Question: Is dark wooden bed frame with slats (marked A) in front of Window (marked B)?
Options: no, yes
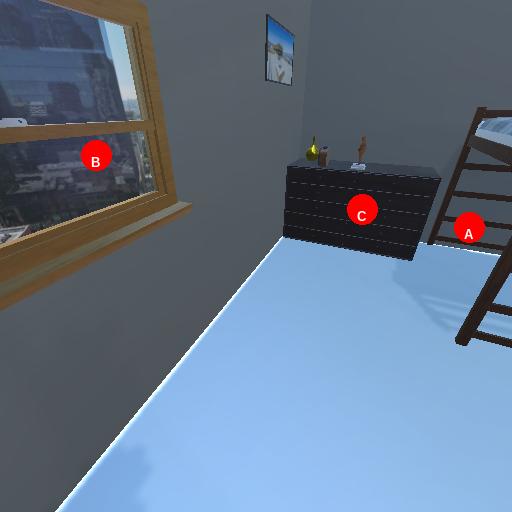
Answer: no